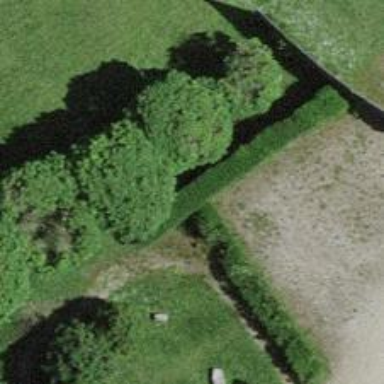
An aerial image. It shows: Hedge barrier.